Question:
Invoice ID, PO Number and dueDate are shown in duplicates.
TotalPrice is an alias (It should be Unit Price, total price is a mistake, so assume it Unit Price not total price)
TotalShippingPrice shows the shipping price that was associated with the InvoiceID/PONumber, for every invoiceID/PONumber there will be single shipping price. Same rule applied to tracking number.
Year represents what year this invoice was sent (don't worry about it).
isTaxPaid represents whether a tax was paid in Unit Price or not (don't worry about it)
My request is:
I need to have the remove invoiceID duplicate and have the sum of unit price for every invoice, so there should be only one record of every invoiceID/PONumber with sum of unit prices.
For example:
30463 - 903315 - whatever due date - 368 (92 + 276) - ----- (trackingNumber) - 2010 - 0 (tax paid)
So my question is:
Since "UnitPrice" column is an alias, i can not get the sum of it! What should i do?
I would like to have the psedu-code or the idea on how to do it...
---
In case you want to see my query, here it is (warning it looks scary and awfully written, need to tuned later on):
'''
SELECT CustomerInvoice.cuInvoiceID, CustomerQuote.PONumber, CustomerInvoice.dueDate,
CASE
WHEN (SELECT isTaxPaid FROM SupplierQuoteProducts WHERE productID = CustomerQuoteProducts.ProductID) = 1 AND CustomerQuoteProducts.qty > 0 AND CustomerQuoteProducts.isTaxPaid > 0 THEN SUM(((CustomerQuoteProducts.unitPrice * 1.15) * 1.15) * CustomerQuoteProducts.qty)
WHEN (SELECT isTaxPaid FROM SupplierQuoteProducts WHERE productID = CustomerQuoteProducts.ProductID) = 1 AND CustomerQuoteProducts.qty <= 0 AND CustomerQuoteProducts.isTaxPaid > 0 THEN SUM((CustomerQuoteProducts.unitPrice * 1.15) * 1.15)
WHEN (SELECT isTaxPaid FROM SupplierQuoteProducts WHERE productID = CustomerQuoteProducts.ProductID) = 0 AND CustomerQuoteProducts.qty > 0 AND CustomerQuoteProducts.isTaxPaid > 0 THEN SUM((CustomerQuoteProducts.unitPrice * CustomerQuoteProducts.qty) * 1.15)
WHEN (SELECT isTaxPaid FROM SupplierQuoteProducts WHERE productID = CustomerQuoteProducts.ProductID) = 0 AND CustomerQuoteProducts.qty <= 0 AND CustomerQuoteProducts.isTaxPaid > 0 THEN SUM(CustomerQuoteProducts.unitPrice * 1.15)
WHEN (SELECT Count(isTaxPaid) FROM SupplierQuoteProducts WHERE productID = CustomerQuoteProducts.ProductID) = 0 AND CustomerQuoteProducts.qty > 0 AND CustomerQuoteProducts.isTaxPaid > 0 THEN SUM((CustomerQuoteProducts.unitPrice * 1.15) * CustomerQuoteProducts.qty)
WHEN (SELECT Count(isTaxPaid) FROM SupplierQuoteProducts WHERE productID = CustomerQuoteProducts.ProductID) = 0 AND CustomerQuoteProducts.qty <= 0 AND CustomerQuoteProducts.isTaxPaid > 0 THEN SUM(CustomerQuoteProducts.unitPrice * 1.15)
WHEN (SELECT isTaxPaid FROM SupplierQuoteProducts WHERE productID = CustomerQuoteProducts.ProductID) = 1 AND CustomerQuoteProducts.qty > 0 AND CustomerQuoteProducts.isTaxPaid <= 0 THEN SUM(((CustomerQuoteProducts.unitPrice * 1.15)) * CustomerQuoteProducts.qty)
WHEN (SELECT isTaxPaid FROM SupplierQuoteProducts WHERE productID = CustomerQuoteProducts.ProductID) = 1 AND CustomerQuoteProducts.qty <= 0 AND CustomerQuoteProducts.isTaxPaid <= 0 THEN SUM((CustomerQuoteProducts.unitPrice * 1.15))
WHEN (SELECT isTaxPaid FROM SupplierQuoteProducts WHERE productID = CustomerQuoteProducts.ProductID) = 0 AND CustomerQuoteProducts.qty > 0 AND CustomerQuoteProducts.isTaxPaid <= 0 THEN SUM((CustomerQuoteProducts.unitPrice * CustomerQuoteProducts.qty))
WHEN (SELECT isTaxPaid FROM SupplierQuoteProducts WHERE productID = CustomerQuoteProducts.ProductID) = 0 AND CustomerQuoteProducts.qty <= 0 AND CustomerQuoteProducts.isTaxPaid <= 0 THEN SUM(CustomerQuoteProducts.unitPrice)
WHEN (SELECT Count(isTaxPaid) FROM SupplierQuoteProducts WHERE productID = CustomerQuoteProducts.ProductID) = 0 AND CustomerQuoteProducts.qty > 0 AND CustomerQuoteProducts.isTaxPaid <= 0 THEN SUM((CustomerQuoteProducts.unitPrice * CustomerQuoteProducts.qty))
WHEN (SELECT Count(isTaxPaid) FROM SupplierQuoteProducts WHERE productID = CustomerQuoteProducts.ProductID) = 0 AND CustomerQuoteProducts.qty <= 0 AND CustomerQuoteProducts.isTaxPaid <= 0 THEN SUM(CustomerQuoteProducts.unitPrice)
END AS "TotalPrice",
CASE WHEN row_number() OVER (partition BY CustomerInvoice.cuInvoiceId ORDER BY newid()) = 1
THEN (
CASE
WHEN CustomerShipping.isTaxPaid > 0 THEN SUM(CustomerShipping.shippingPrice * 1.15)
WHEN CustomerShipping.isTaxPaid <= 0 THEN SUM(CustomerShipping.shippingPrice)
END
)
END AS "TotalShippingPrice",
CASE WHEN row_number() OVER (partition BY CustomerInvoice.cuInvoiceId ORDER BY newid()) = 1
THEN CustomerShipping.trackingNumber
END AS "trackingNumber",
DATEPART(year, CustomerInvDetail.sentDate) AS Year, CustomerQuoteProducts.isTaxPaid
FROM CustomerInvoice INNER JOIN
CustomerInvDetail ON CustomerInvoice.cuInvoiceID = CustomerInvDetail.cuInvoiceID INNER JOIN
CustomerQuote ON CustomerQuote.customerQuoteID = CustomerInvoice.customerQuoteID INNER JOIN
CustomerQuoteProducts ON CustomerQuoteProducts.customerQuoteID = CustomerQuote.customerQuoteID INNER JOIN
CustomerShipping ON CustomerShipping.customerQuoteID = CustomerInvoice.customerQuoteID INNER JOIN
Customer ON Customer.customerID = CustomerQuote.customerID
WHERE (DATEPART(year, CustomerInvDetail.sentDate) BETWEEN 1999 AND 2999) AND (Customer.customerID = 500)
GROUP BY CustomerInvDetail.sentDate, CustomerInvoice.cuInvoiceID, CustomerShipping.shippingPrice, CustomerInvoice.dueDate, CustomerQuote.PONumber, CustomerQuoteProducts.qty, CustomerQuoteProducts.ProductID, CustomerQuoteProducts.unitPrice, CustomerQuoteProducts.isTaxPaid, CustomerShipping.isTaxPaid, CustomerShipping.trackingNumber
'''
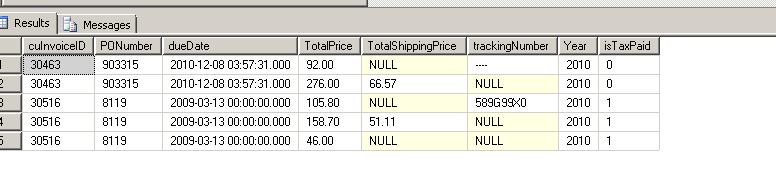
Answer: You could place another query around your original to produce the sum:
'''
SELECT x.cuInvoiceID, x.PONumber, x.DueDate, sum(x.TotalPrice), x.trackingNumber, x.Year, x.isTaxPaid
FROM (<YourOriginalQuery>) x
GROUP BY x.cuInvoiceID, x.PONumber, x.DueDate, x.trackingNumber, x.Year, x.isTaxPaid
'''